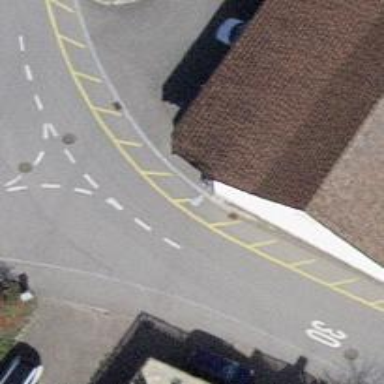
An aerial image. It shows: Zebra crossing on the road.